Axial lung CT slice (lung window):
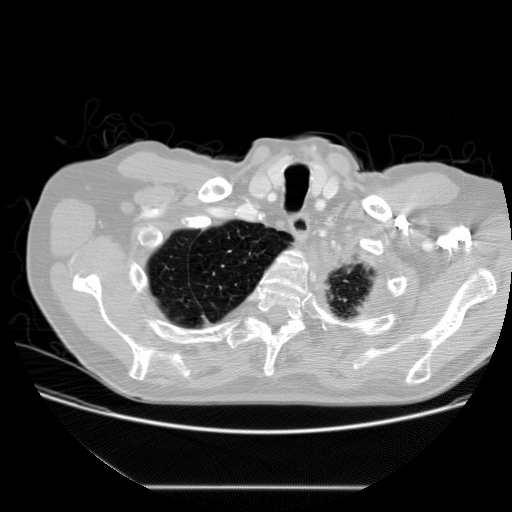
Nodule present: no